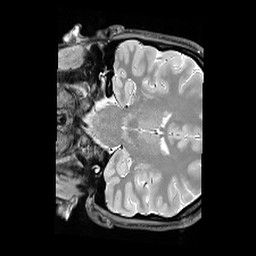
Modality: PDw
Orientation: coronal
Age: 24
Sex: female
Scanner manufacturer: siemens
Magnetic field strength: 3 T
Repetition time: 6.49 s
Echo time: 0.016 s